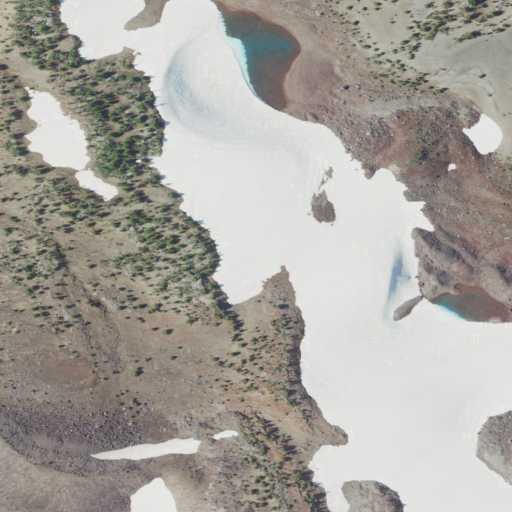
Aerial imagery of plain(s) in Oregon named Frazier Upland containing barren land, snow, and evergreen forest